Question: I'm trying to set up Python to run on my local apache server on a mac.
On 'httpd.conf', I've
'''
<VirtualHost *:80>
DocumentRoot "/Users/ptamzz/Sites/python/sandbox.ptamzz.com"
<Directory "/Users/pritams/Sites/python/sandbox.ptamzz.com">
Options Indexes FollowSymLinks MultiViews ExecCGI
AddHandler cgi-script .py
Require all granted
</Directory>
DirectoryIndex index.py
ServerName sandbox.ptamzz.com
ErrorLog "/var/log/apache2/error-log"
CustomLog "/var/log/apache2/access-log" common
</VirtualHost>
'''
On my document root, I've my 'index.py' file as
'''
#!/usr/bin/python
print "Content-type: text/html"
print "<html><body>Pritam's Page</body></html>"
'''
But when I load the page on my browser, the python codes are returned as it is.

What all am I missing?
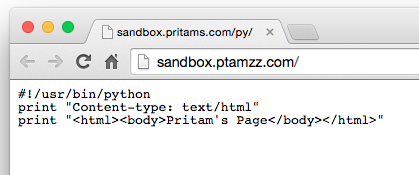
Answer: System : OSX yosmite 10.10.3 , Default apache
'''
LoadModule cgi_module libexec/apache2/mod_cgi.so
'''
'''
<VirtualHost *:80>
# Hook virtual host domain name into physical location.
ServerName python.localhost
DocumentRoot "/Users/sj/Sites/python"
# Log errors to a custom log file.
ErrorLog "/private/var/log/apache2/pythonlocal.log"
# Add python file extensions as CGI script handlers.
AddHandler cgi-script .py
# Be sure to add ** ExecCGI ** as an option in the document
# directory so Apache has permissions to run CGI scripts.
<Directory "/Users/sj/Sites/python">
Options Indexes MultiViews FollowSymLinks ExecCGI
AddHandler cgi-script .cgi
AllowOverride All
Order allow,deny
Allow from all
</Directory>
</VirtualHost>
'''
'''
#!/usr/bin/env python
print "Content-type: text/html"
print
print "<html><body>Test Page</body></html>"
'''
file was made executable using
'''
chmod a+x index.py
'''